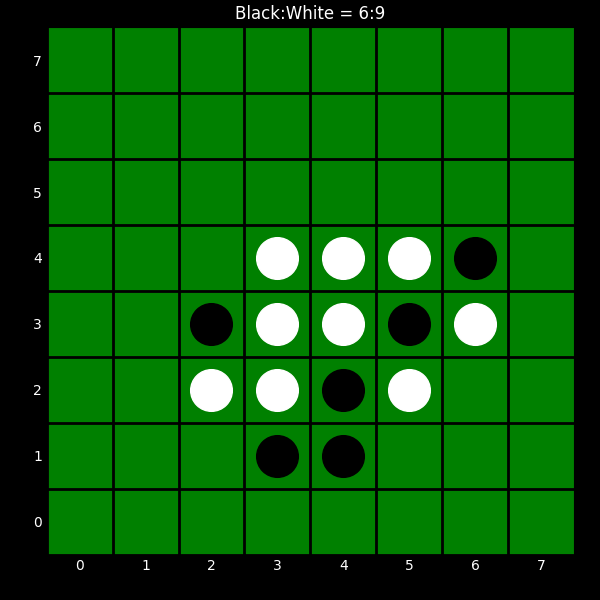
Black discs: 6
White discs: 9